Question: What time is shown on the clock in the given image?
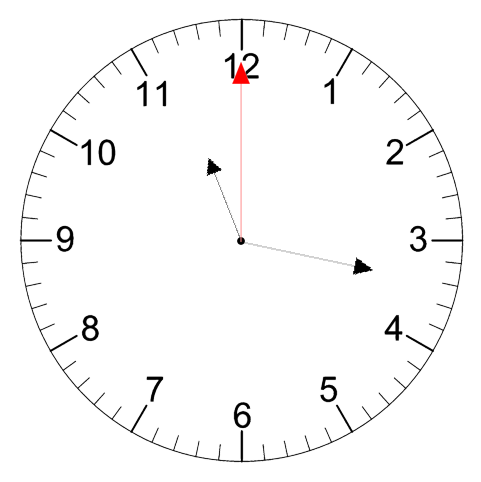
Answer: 11:17:00